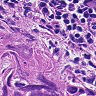
Metastatic tissue present: yes